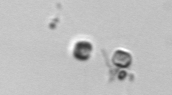
Label: Thalassiosira_TAG_external_detritus